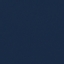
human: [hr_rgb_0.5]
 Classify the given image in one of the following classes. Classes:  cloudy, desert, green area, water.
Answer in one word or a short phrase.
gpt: water